Question: Xcode recently started to throw an internal error from CoreFoundation when I debug an app. If I click continue it seems work. Is this ok? Is there a known workaround? (reload reboot don't seem to help)

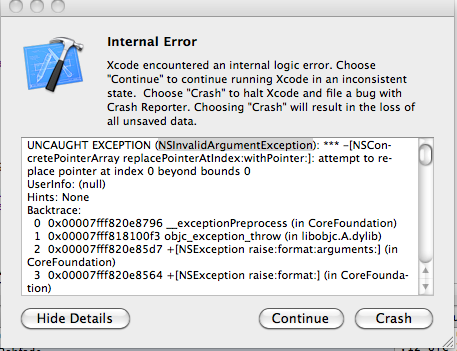
Answer: removing all of my break points and adding them back again solved the problem.